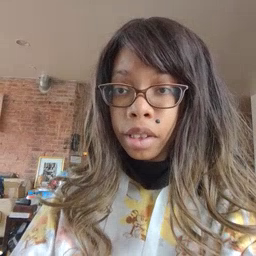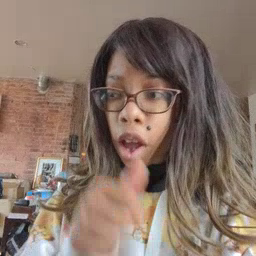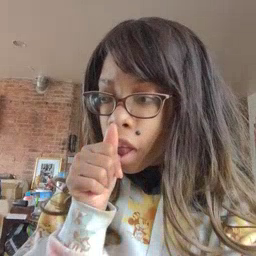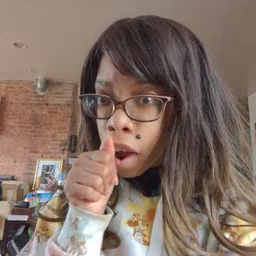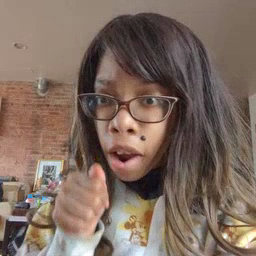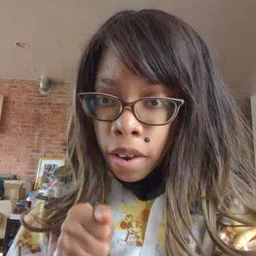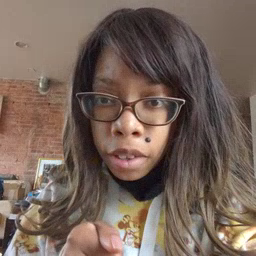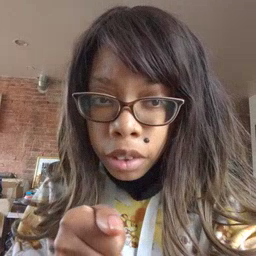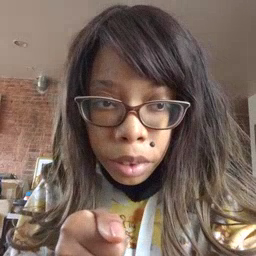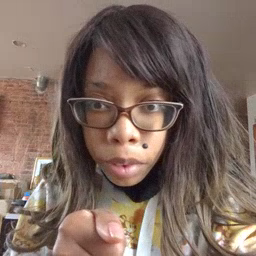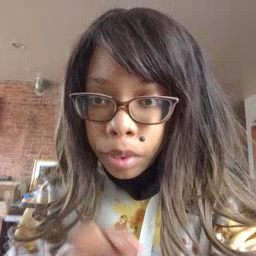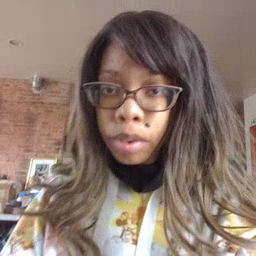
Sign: hide